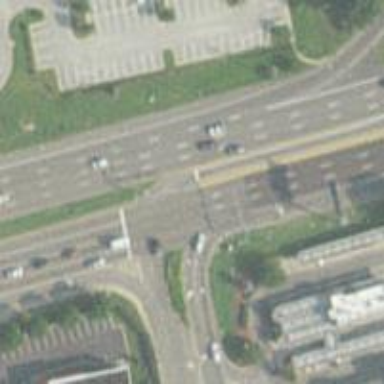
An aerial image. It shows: Asphalt trunk highway.